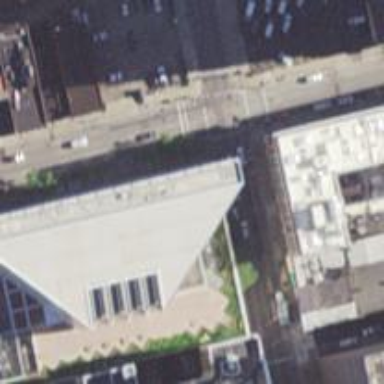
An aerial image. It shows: Building.